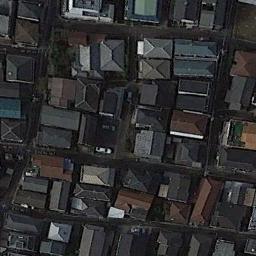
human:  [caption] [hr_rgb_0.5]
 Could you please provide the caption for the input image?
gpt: A dense residential area has lots of houses arranged neatly and some roads go through the residential area .

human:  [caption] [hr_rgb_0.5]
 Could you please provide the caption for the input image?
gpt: There are several cars running on the road beside the residential area .

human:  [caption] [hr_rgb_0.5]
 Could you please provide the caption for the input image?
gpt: Many roads and neatly arranged houses in densely populated areas .

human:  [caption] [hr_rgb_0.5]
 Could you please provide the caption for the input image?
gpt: The dense residential is next to the road with some cars .

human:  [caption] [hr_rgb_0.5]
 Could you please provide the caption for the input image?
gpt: There are buildings of different colors on a dense residential area .